Field crop: tomato
Growth stage: 2
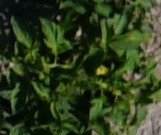
Species: tomato